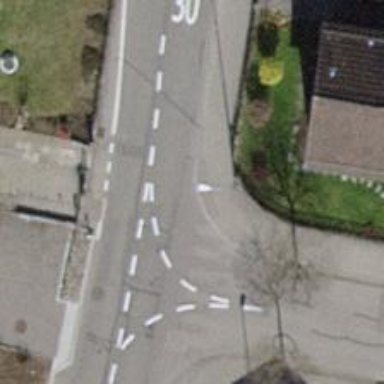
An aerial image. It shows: Uncontrolled road crossing.